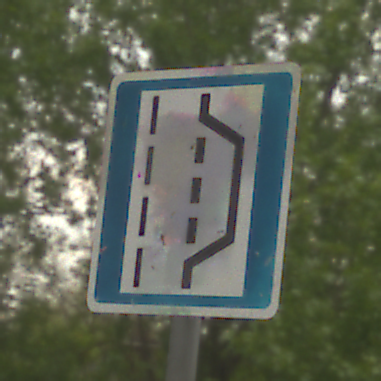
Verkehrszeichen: NothalteUndPannenbucht
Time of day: MorningAfternoon
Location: Outdoor (Nature)
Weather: Overcast
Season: NotSpecified
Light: Natural